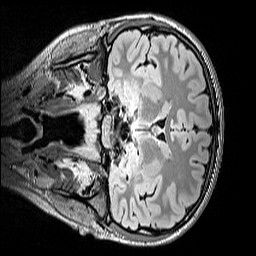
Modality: FLAIR
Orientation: coronal
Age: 13
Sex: female
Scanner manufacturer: siemens
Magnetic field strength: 3 T
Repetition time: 5 s
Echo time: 0.388 s